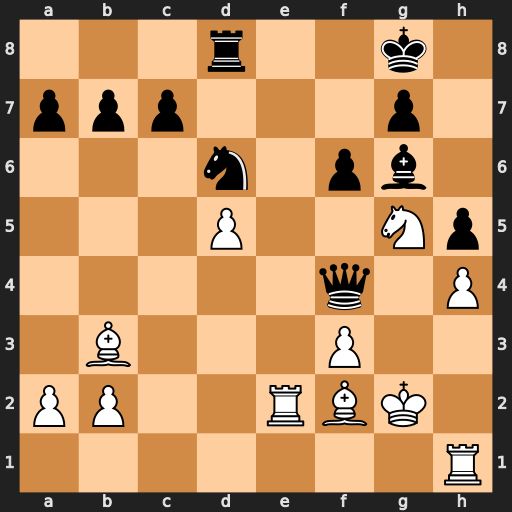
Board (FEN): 3r2k1/ppp3p1/3n1pb1/3P2Np/5q1P/1B3P2/PP2RBK1/7R
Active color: w
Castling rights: -
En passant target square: -
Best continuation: Ne6 Qb4 Nxd8